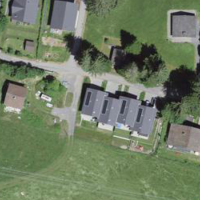
EUNIS habitat code: 55
Species observed at this site:
Chamaenerion angustifolium